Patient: sex M, age 34
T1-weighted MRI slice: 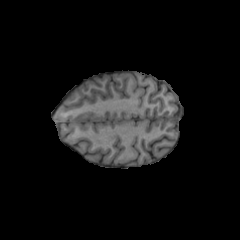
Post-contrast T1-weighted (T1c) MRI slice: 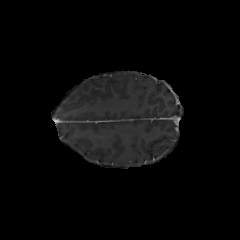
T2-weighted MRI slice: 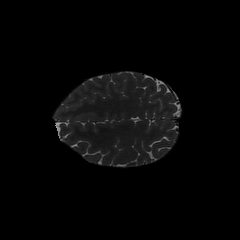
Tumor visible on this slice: no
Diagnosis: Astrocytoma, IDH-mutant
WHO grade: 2